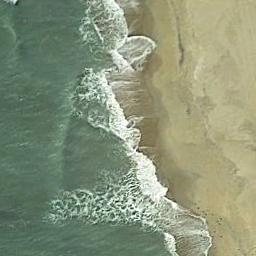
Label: beach